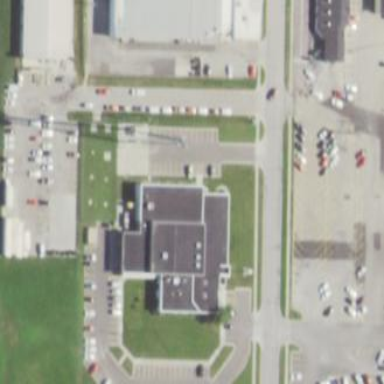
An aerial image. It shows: Office building.